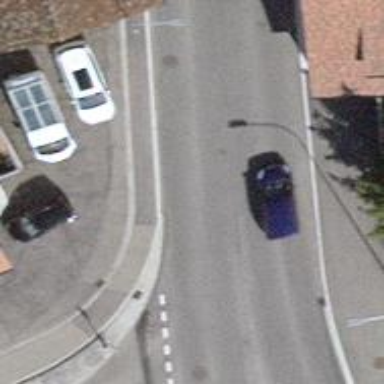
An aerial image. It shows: Tertiary road with asphalt surface and designated cycle lane.